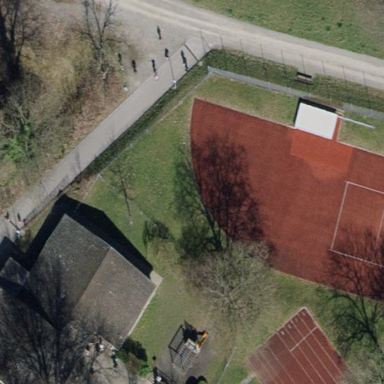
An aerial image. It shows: Kindergarten building.